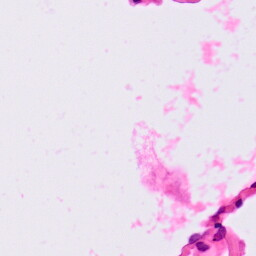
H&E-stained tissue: Lung